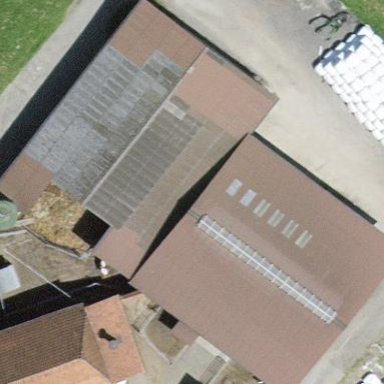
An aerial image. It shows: Barn.